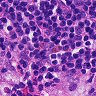
Metastatic tissue present: no